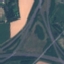
Label: Highway